Brain MRI, t2w sequence, axial 2D slice.
Patient: age 30, sex F, weight 75 kg, height 1.7 m
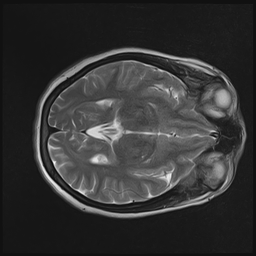